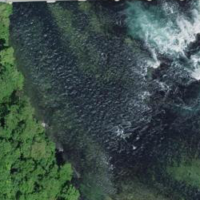
EUNIS habitat code: 15
Species observed at this site:
Fulica atra
Aesculus hippocastanum